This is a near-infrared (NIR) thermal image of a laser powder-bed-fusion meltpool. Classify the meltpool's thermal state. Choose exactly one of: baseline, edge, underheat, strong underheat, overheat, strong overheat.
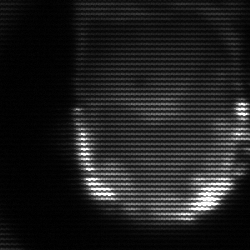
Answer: baseline